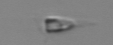
Label: Calciopappus